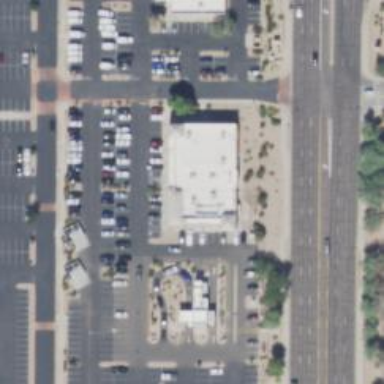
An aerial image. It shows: Car rental service.